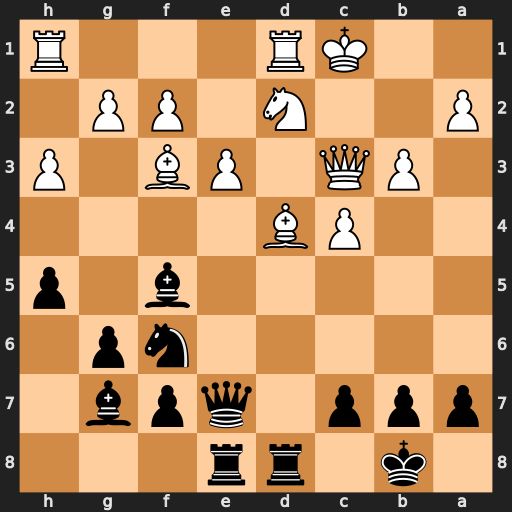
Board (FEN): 1k1rr3/ppp1qpb1/5np1/5b1p/2PB4/1PQ1PB1P/P2N1PP1/2KR3R
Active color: b
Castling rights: -
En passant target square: -
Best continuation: c5 Be5+ Qxe5 Qxe5+ Rxe5